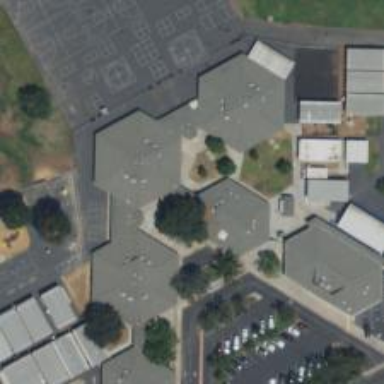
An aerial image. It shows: School.